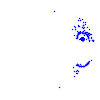
Particle: electron